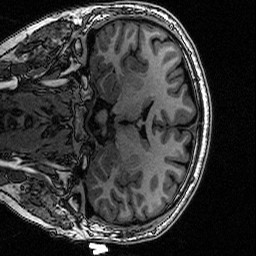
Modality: T1w
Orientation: coronal
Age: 24
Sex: male
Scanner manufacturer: siemens
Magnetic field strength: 3 T
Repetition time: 2.53 s
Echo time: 0.00126 s